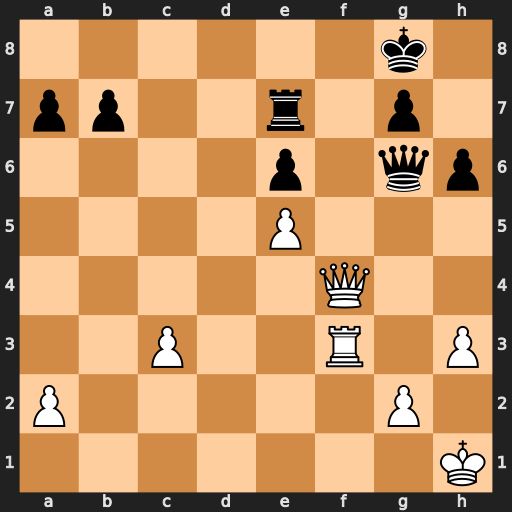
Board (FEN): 6k1/pp2r1p1/4p1qp/4P3/5Q2/2P2R1P/P5P1/7K
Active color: w
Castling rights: -
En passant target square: -
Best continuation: Qf8+ Kh7 Qxe7